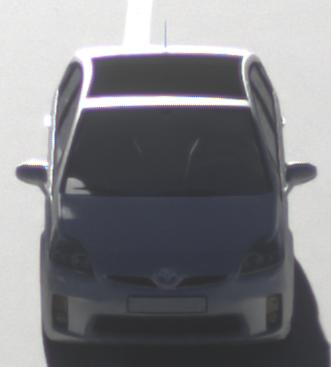
Make: Toyota
Model: Prius 1.5 Hybrid
Detailed model: Prius (HW2)
Model produced from: 2006/03
Model produced until: 2009/06
Doors: 5
Color: white
Road condition: dry road
Daytime: morning or afternoon
Contrast: high contrast